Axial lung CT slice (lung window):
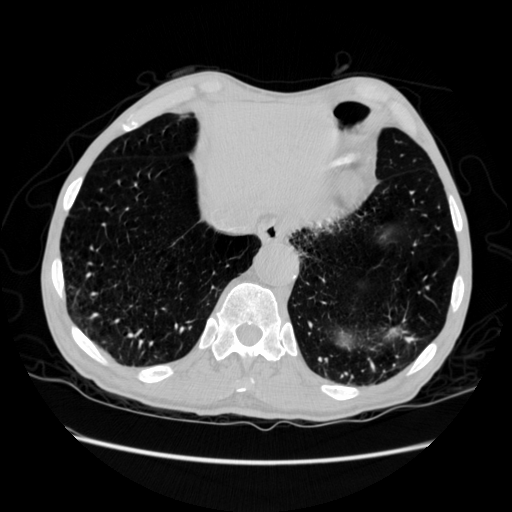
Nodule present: no